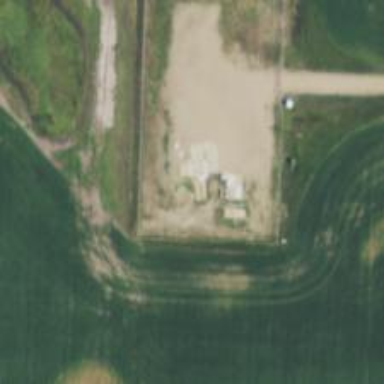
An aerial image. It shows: Military bunker within fenced area.